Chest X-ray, AP view. Patient: 21 years old, sex F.
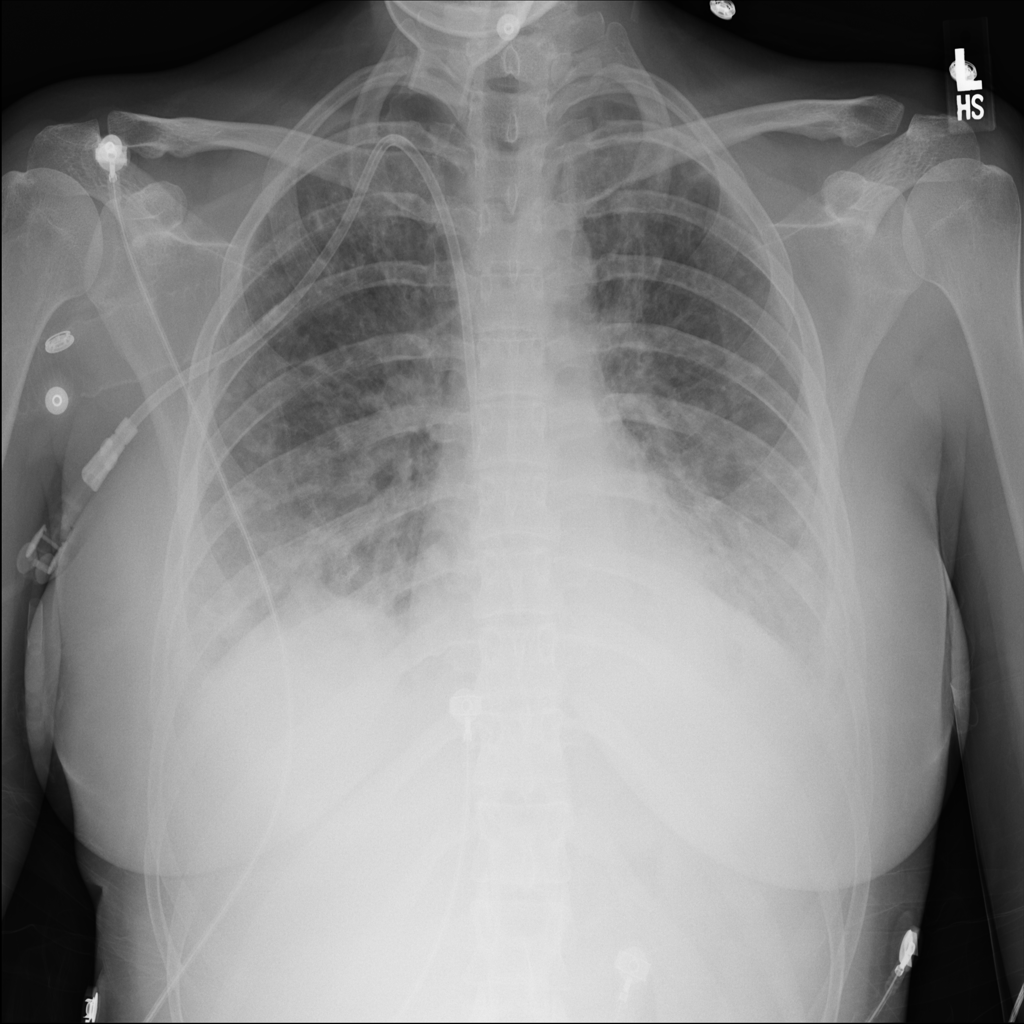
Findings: Atelectasis, Effusion, Infiltration